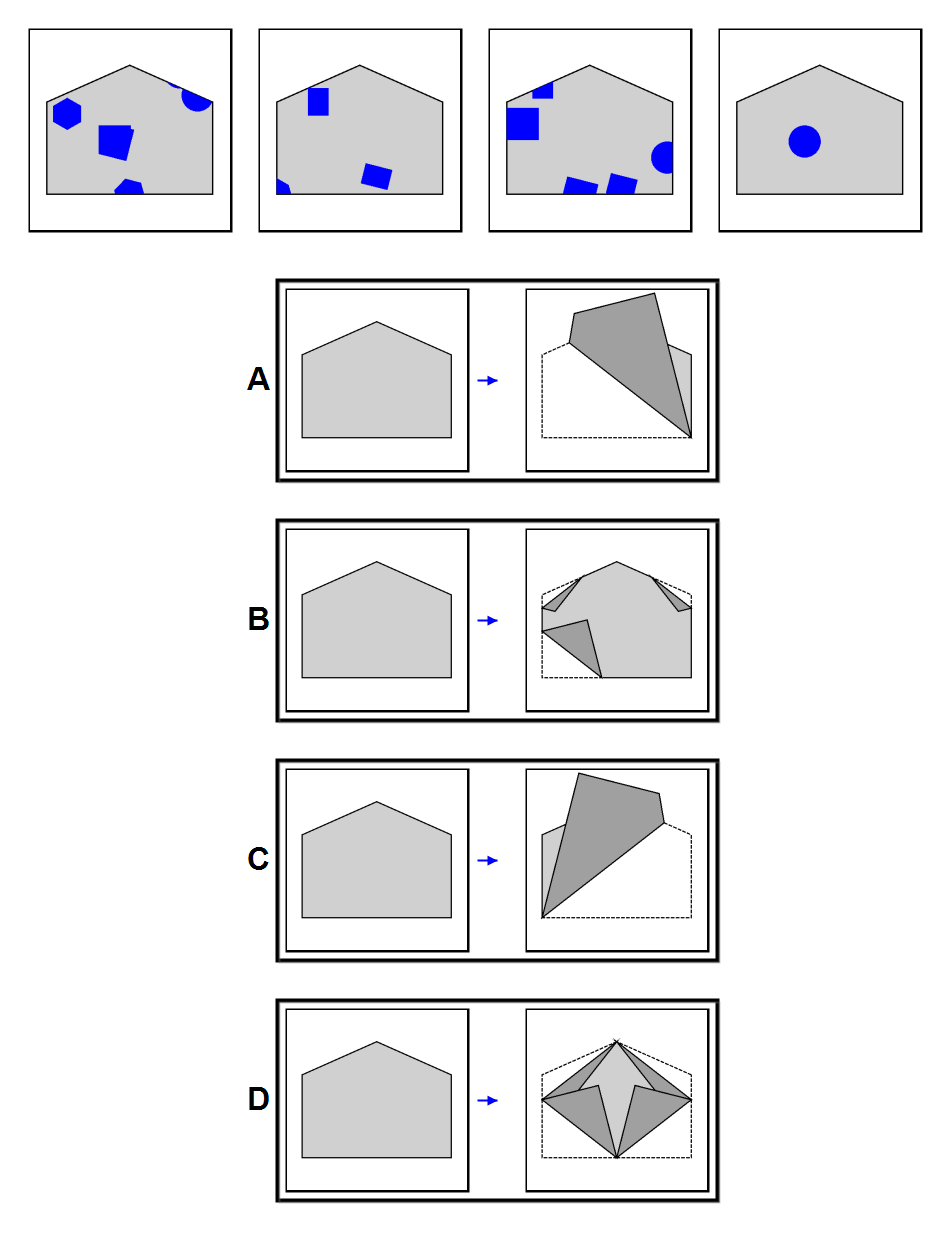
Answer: C